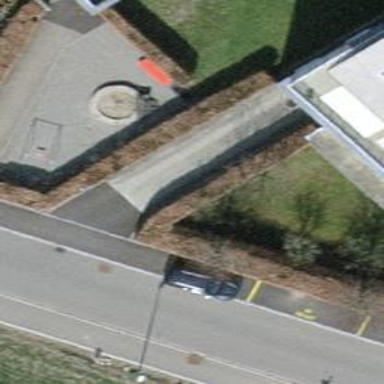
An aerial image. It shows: Hedge barrier.